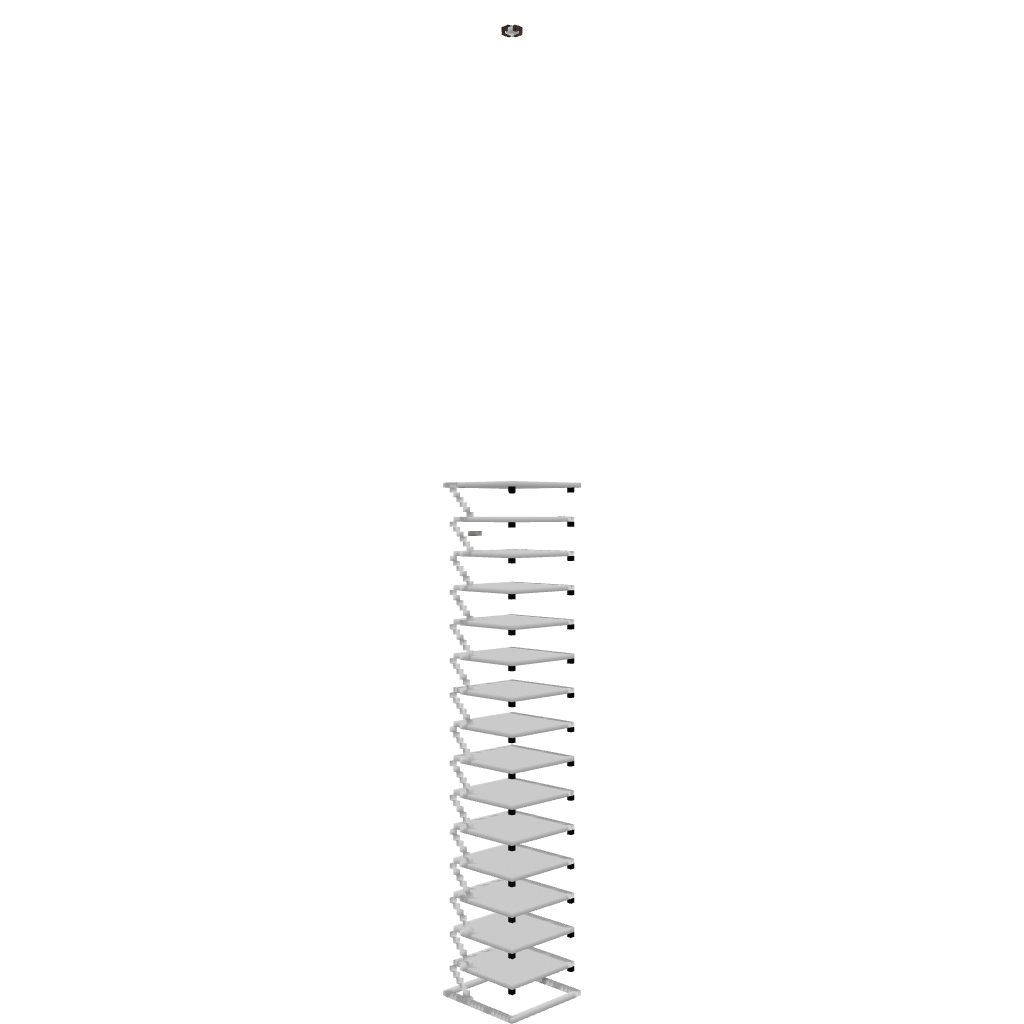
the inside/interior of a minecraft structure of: Skyscraper